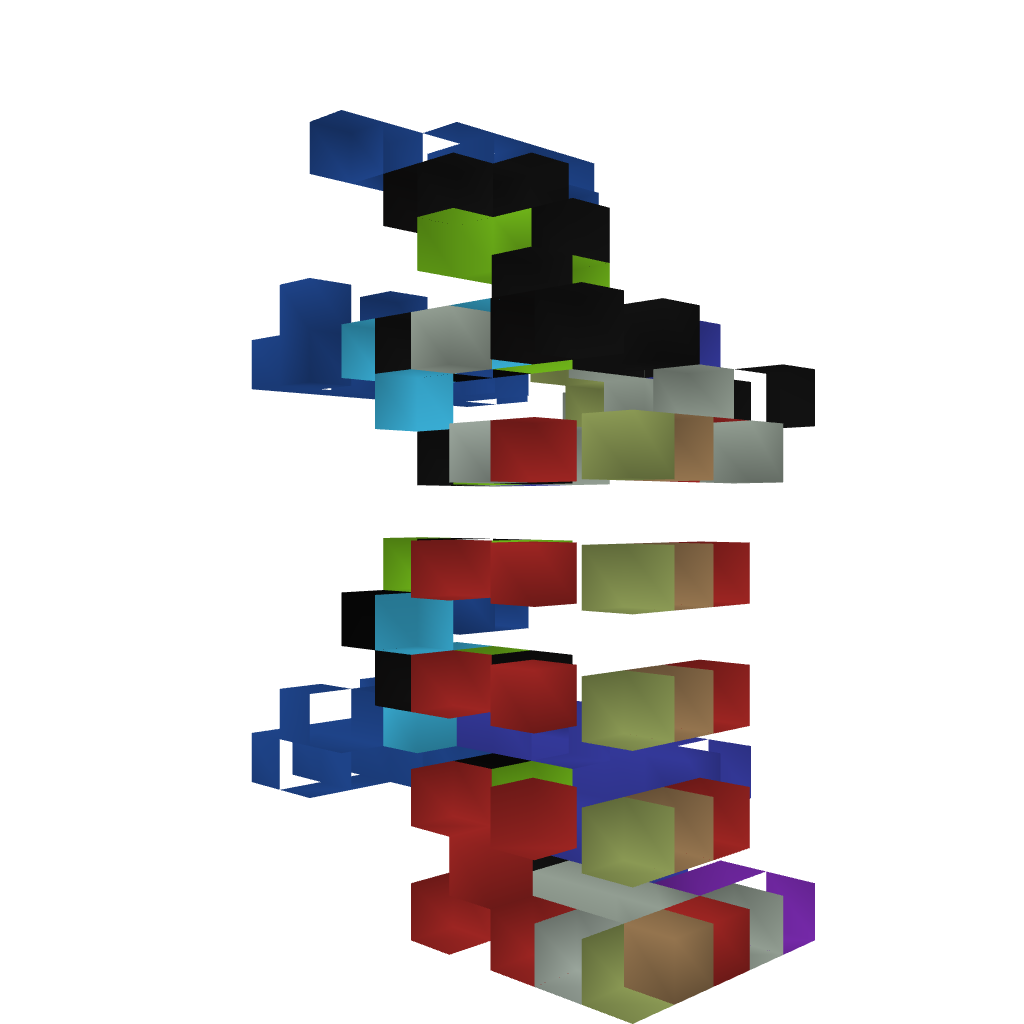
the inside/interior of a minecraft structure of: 100% working elevator